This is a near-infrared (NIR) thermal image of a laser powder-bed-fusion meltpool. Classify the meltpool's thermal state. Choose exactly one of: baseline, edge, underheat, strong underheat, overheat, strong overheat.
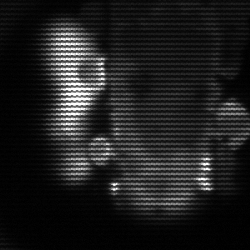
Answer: strong underheat